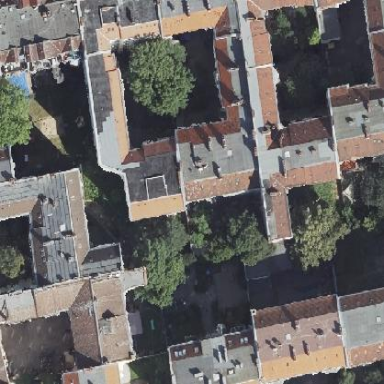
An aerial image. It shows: Residential building with unique double saltbox roof shape.